Question: I made that picture in PHP GD, But its have a small problem with lines.

The lines you see is created by 'imageline()'.
So when I create a line with an angle using it, the lines had some noises.
Sorry for my bad English.
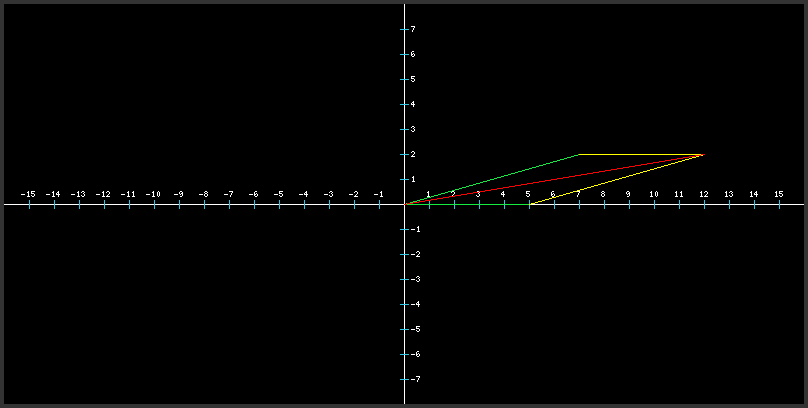
Answer: You could possibly try with <URL>. Something like
'''
imageantialias($image, true);
'''
which will result a line better looking than yours.